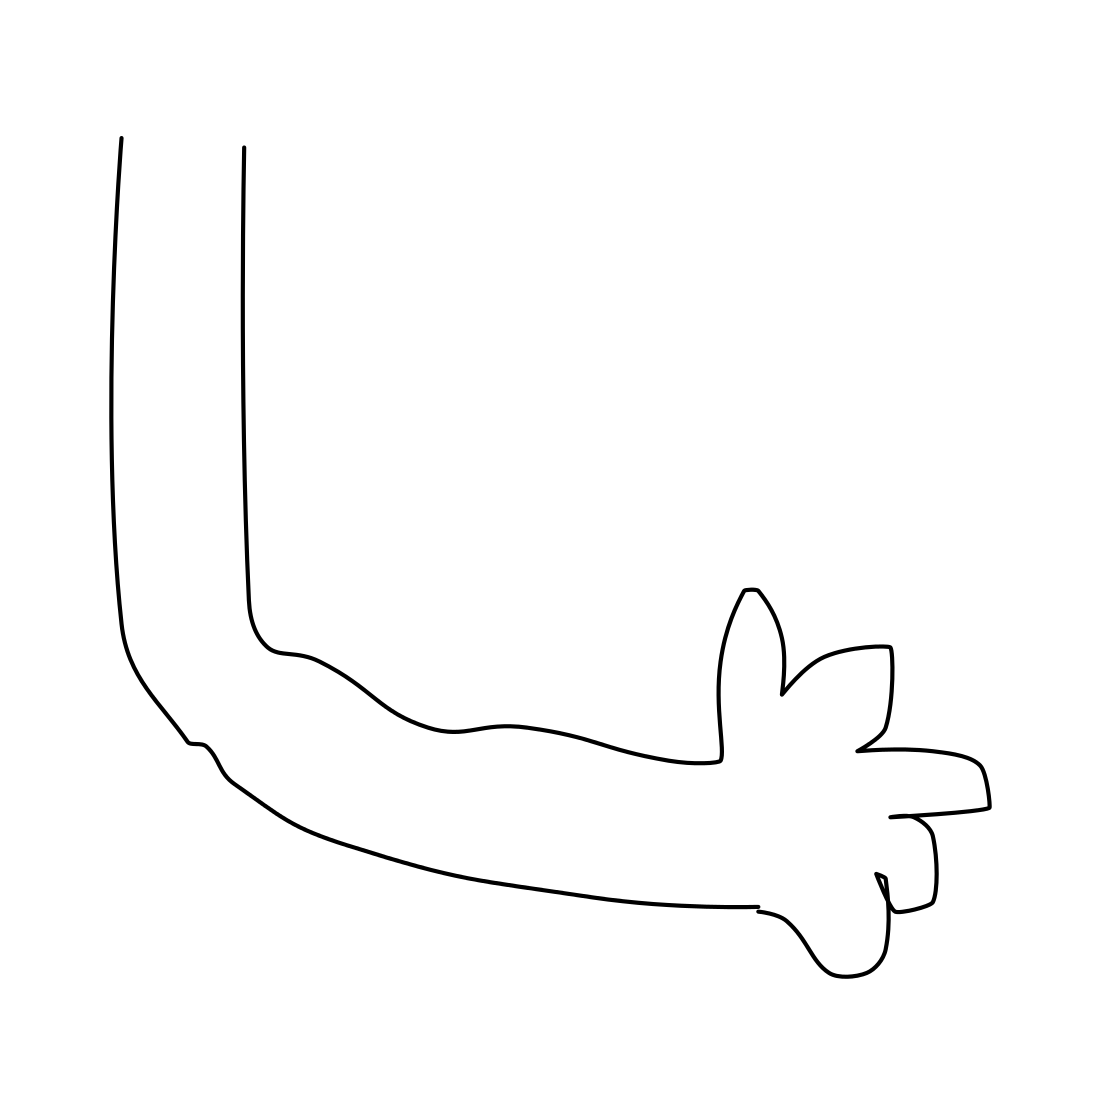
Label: arm